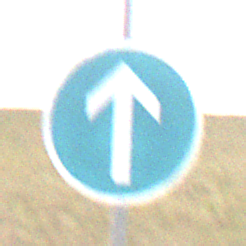
Verkehrszeichen: VorgeschriebeneFahrtrichtungGeradeaus
Umgebung: Outdoor, Nature
Tageszeit: Midday
Wetter: PartlyCloudy
Licht: Natural
Jahreszeit: NotSpecified
Kontrast: MediumContrast